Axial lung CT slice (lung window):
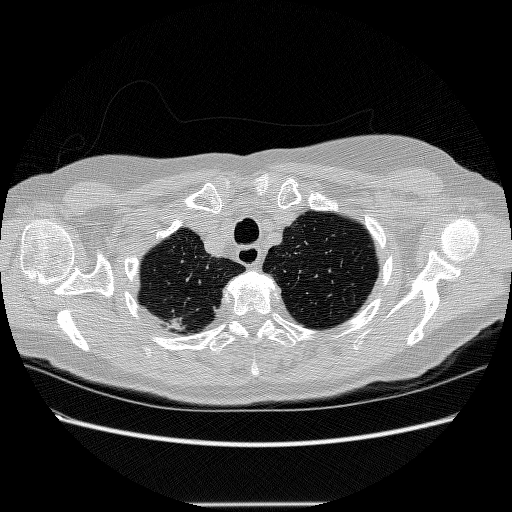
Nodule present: no